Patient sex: M
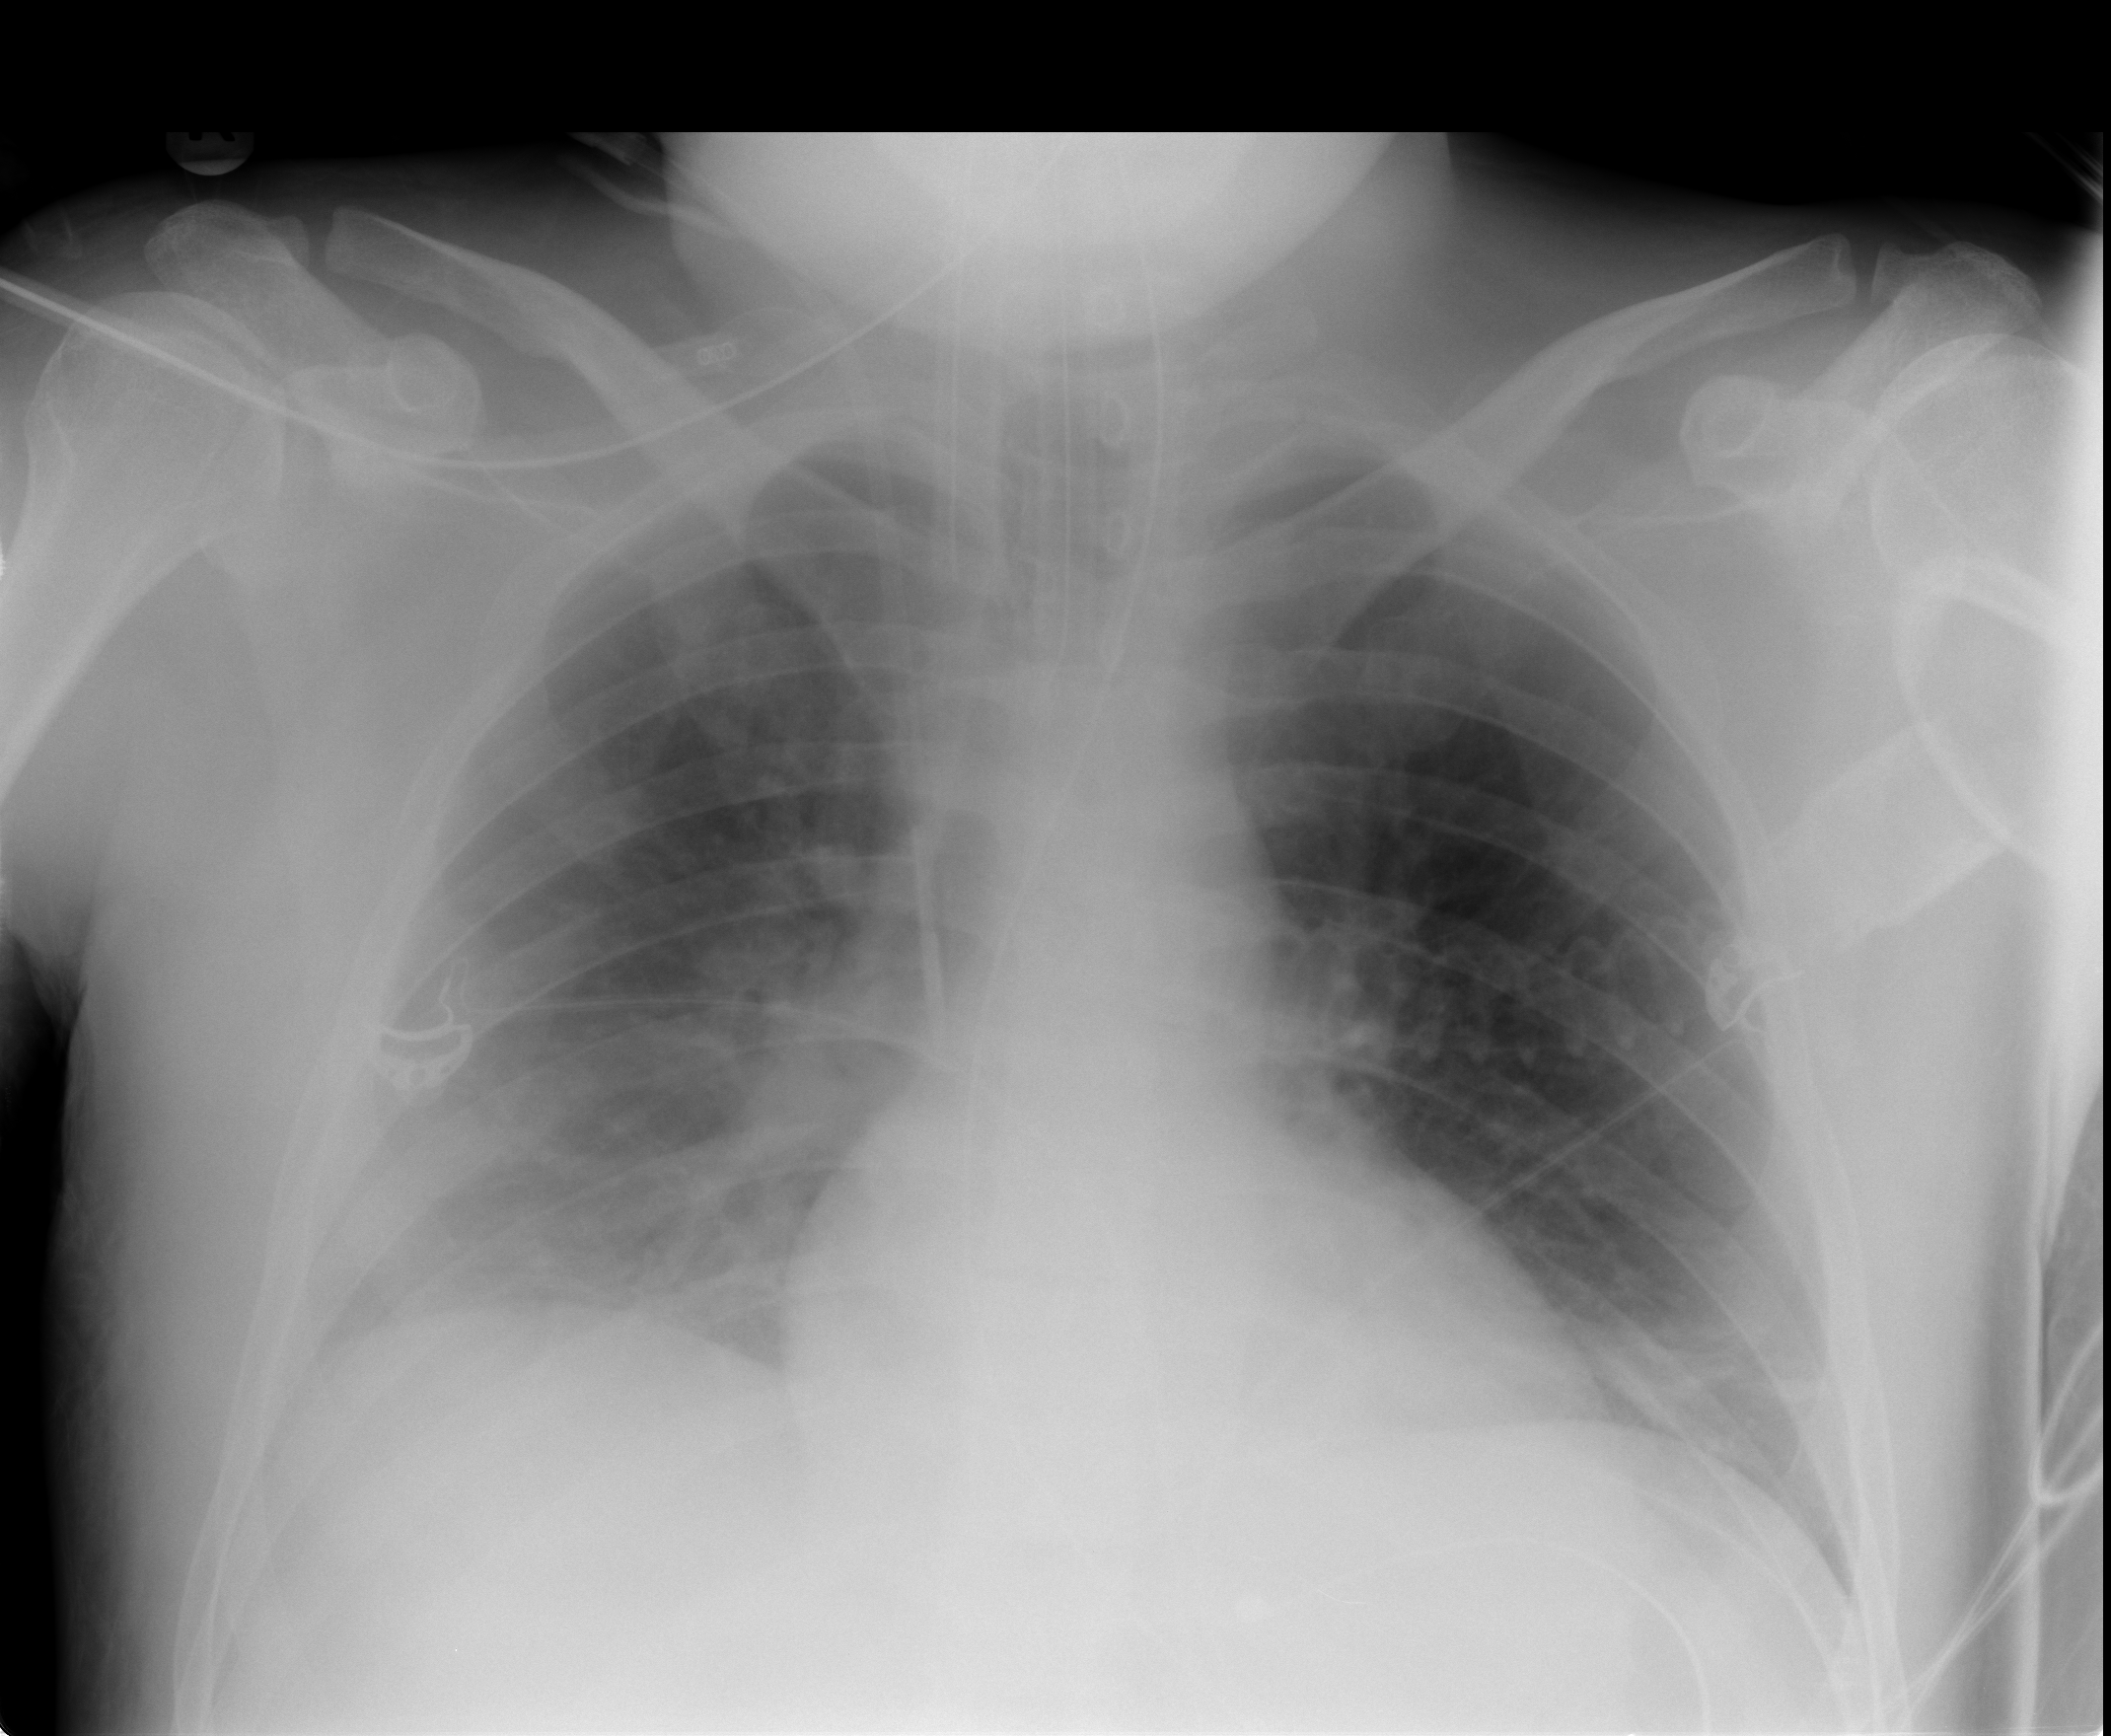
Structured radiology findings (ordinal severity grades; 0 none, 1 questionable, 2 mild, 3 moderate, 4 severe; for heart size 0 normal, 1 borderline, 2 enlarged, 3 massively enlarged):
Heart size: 0
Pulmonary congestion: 0
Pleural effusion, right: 0
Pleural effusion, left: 0
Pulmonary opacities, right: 2
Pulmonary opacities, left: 0
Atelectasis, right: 2
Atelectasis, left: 2